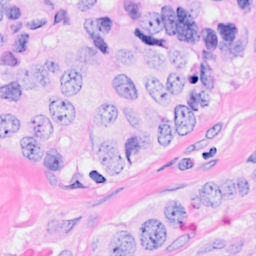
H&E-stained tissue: Breast